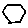
Label: hexagon